Aerial crown-view tile of a tropical tree (Barro Colorado Island, Panama), acquired 20250414:
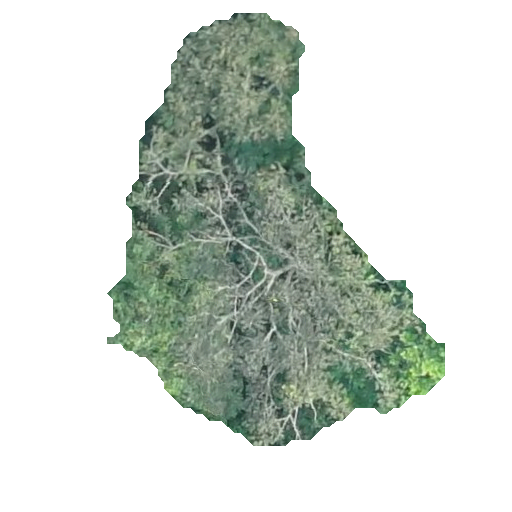
Species: Trattinnickia aspera
GBIF accepted scientific name: Trattinnickia aspera
Crown area: 123.715 m²